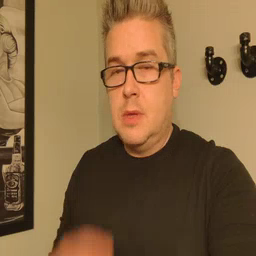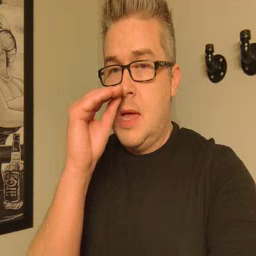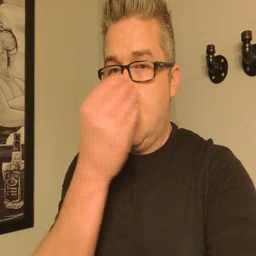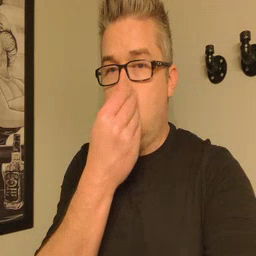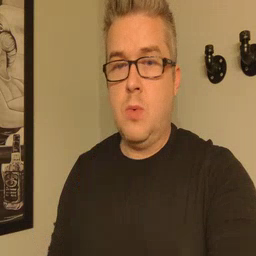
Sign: flower